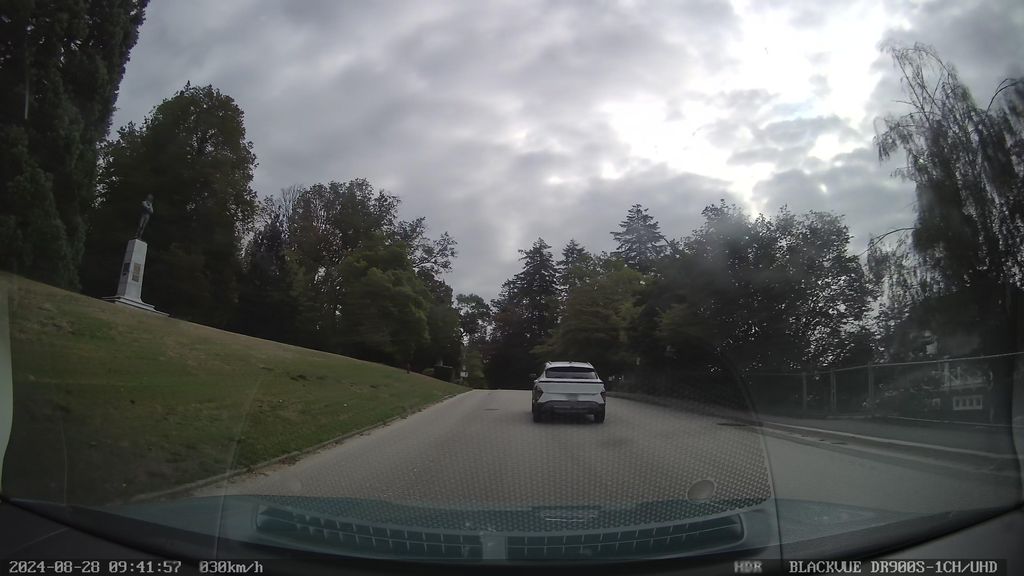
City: vancouver